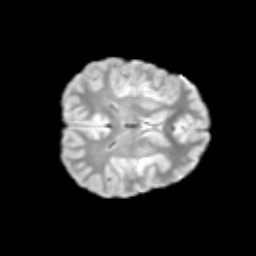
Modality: T2w
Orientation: axial
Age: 12
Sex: male
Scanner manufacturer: siemens
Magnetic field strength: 3 T
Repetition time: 3.8 s
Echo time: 0.07 s